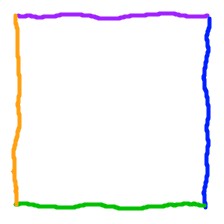
Shape: square